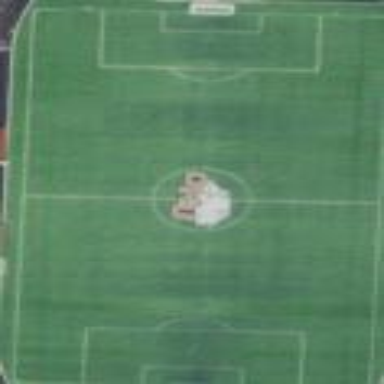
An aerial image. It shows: Soccer pitch for outdoor sports and leisure activities.